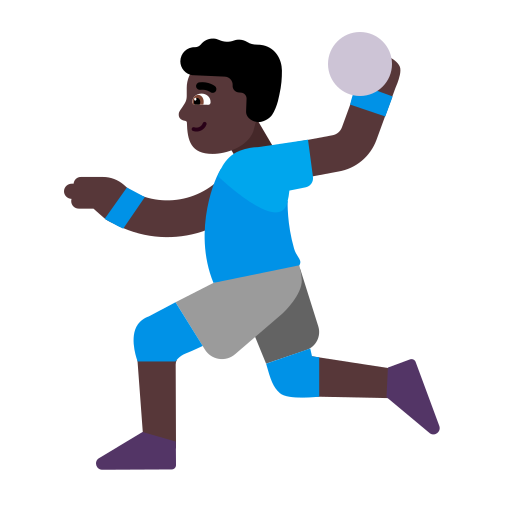
man playing handball flat dark